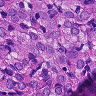
Metastatic tissue present: yes